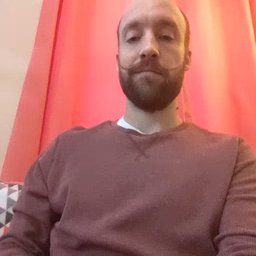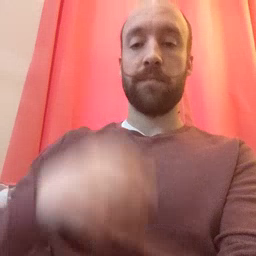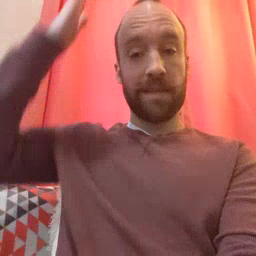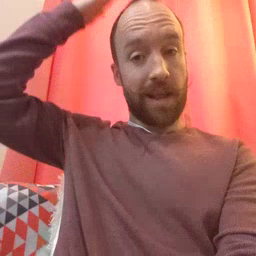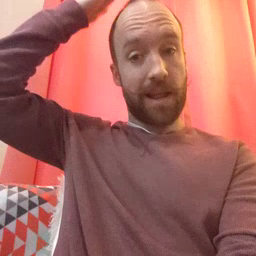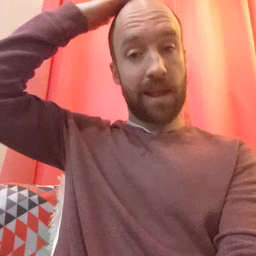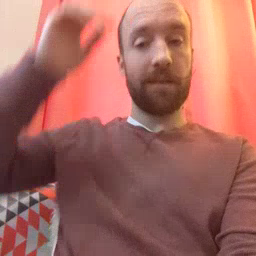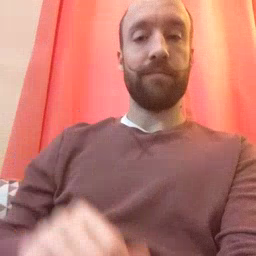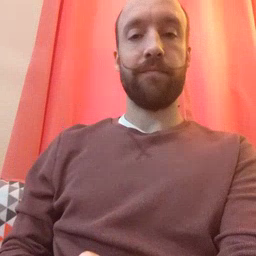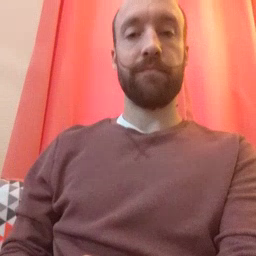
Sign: hat